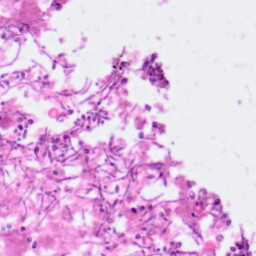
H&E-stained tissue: Pancreatic